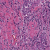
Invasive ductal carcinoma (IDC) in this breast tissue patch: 1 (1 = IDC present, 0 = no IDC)